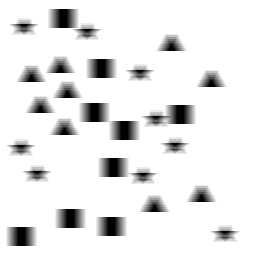
Squares: 9
Triangles: 9
Stars: 9
Total shapes: 27